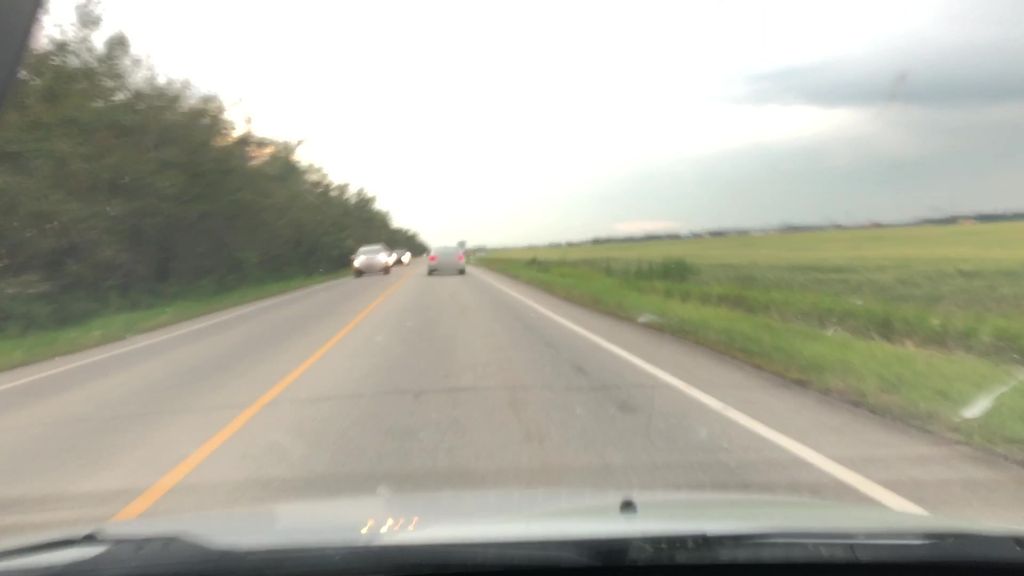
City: edmonton